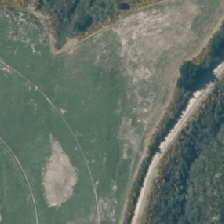
Land cover: high_producing_grassland